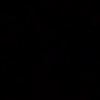
Label: space